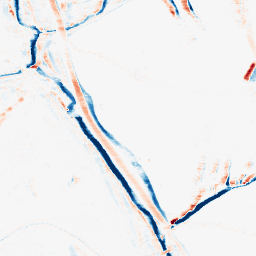
Category: morphological
Decomposition family: morphological_rect
Decomposition parameters: operation: average
width: 10
height: 3
Upsampling method: bicubic_3x
Upsampling parameters: scale: 3
Upsampling scale: 3